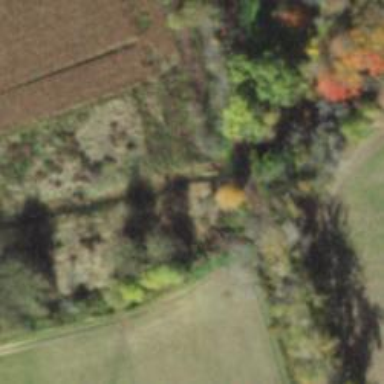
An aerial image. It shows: Abandoned railway.